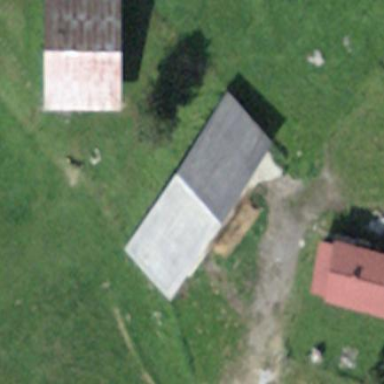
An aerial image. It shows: Barn.